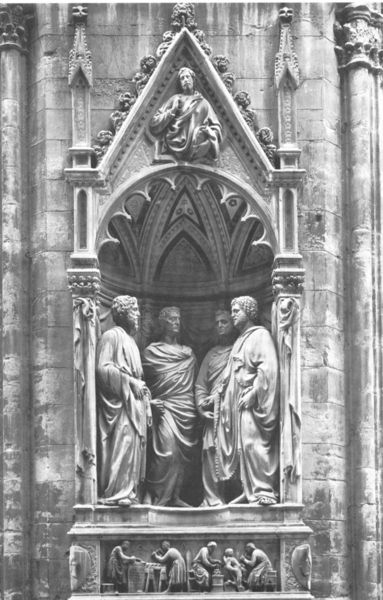
Titel: Tabernakel der Steinmetze, die vier gekrönten Heiligen (Santi Quattro Coronati)
Künstler: Nanni di Banco
Standort: Florenz, Orsanmichele (EU - I - Toskana)
Schlagwörter: ausschnitt, grau, köpfe, marmor, männer, säule, säulen, architektur, stein, figur, haare, stehend, gewänder, gotik, skulptur, relief, füße, bogen, giebel, pilaster, detail, foto, bögen, nische, gewölbe, dom, schwarzweiß, kathedrale, fries, sims, skulpturen, jesus, apsis, florenz, diskussion, muschel, fiale, apostel, fiole, 7stein